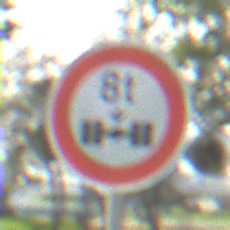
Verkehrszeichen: TatsaechlicheAchslast
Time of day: MorningAfternoon
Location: Outdoor (Suburban)
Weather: PartlyCloudy
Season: NotSpecified
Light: Natural